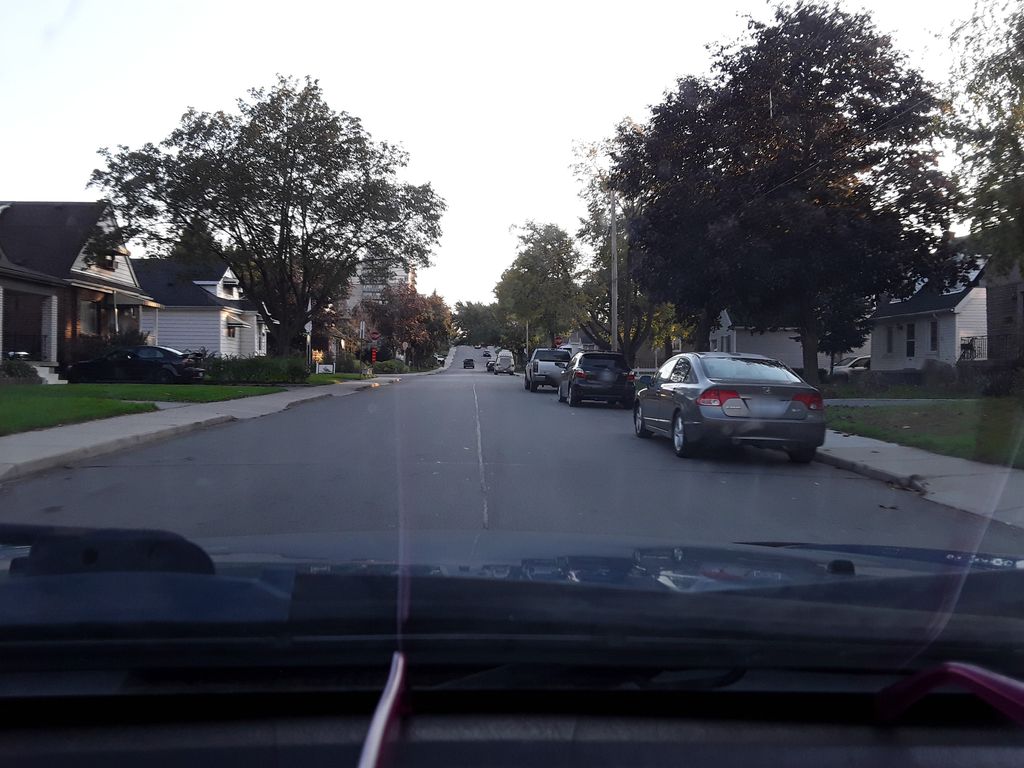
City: hamilton